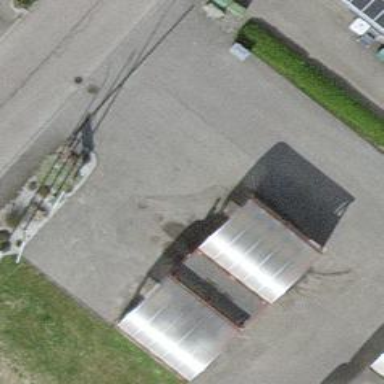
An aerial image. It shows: Car wash facility.